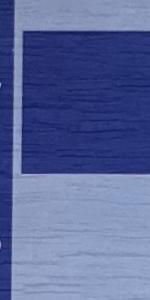
Label: Empty